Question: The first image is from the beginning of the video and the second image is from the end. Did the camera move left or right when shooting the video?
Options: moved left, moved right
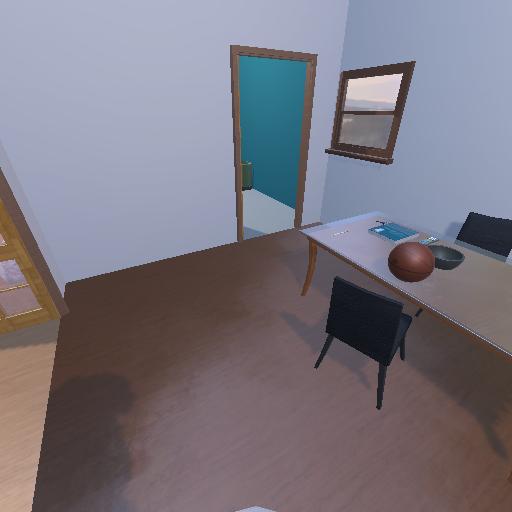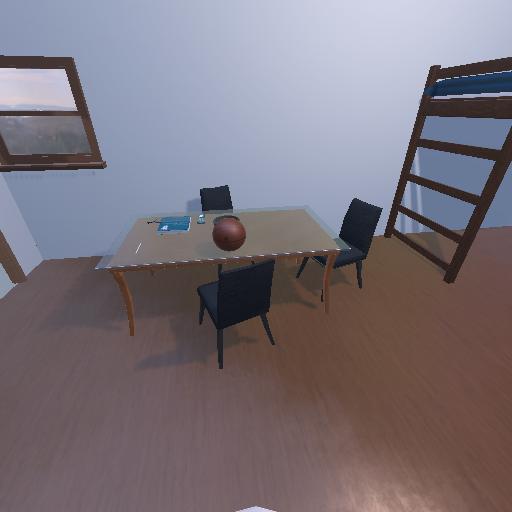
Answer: moved left